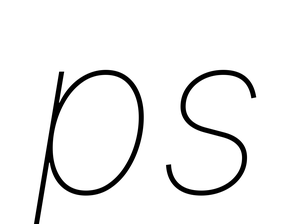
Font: Inter-Italic_Thin_Italic